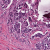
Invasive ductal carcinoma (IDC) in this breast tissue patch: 1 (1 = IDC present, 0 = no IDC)